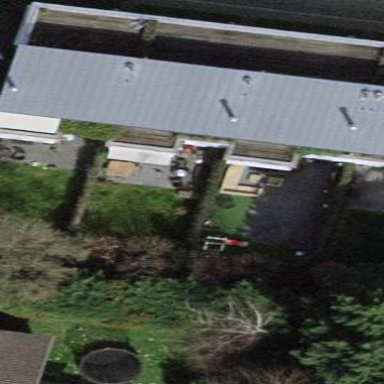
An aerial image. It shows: Garden surrounded by fence.